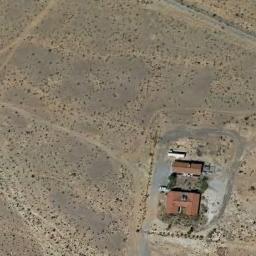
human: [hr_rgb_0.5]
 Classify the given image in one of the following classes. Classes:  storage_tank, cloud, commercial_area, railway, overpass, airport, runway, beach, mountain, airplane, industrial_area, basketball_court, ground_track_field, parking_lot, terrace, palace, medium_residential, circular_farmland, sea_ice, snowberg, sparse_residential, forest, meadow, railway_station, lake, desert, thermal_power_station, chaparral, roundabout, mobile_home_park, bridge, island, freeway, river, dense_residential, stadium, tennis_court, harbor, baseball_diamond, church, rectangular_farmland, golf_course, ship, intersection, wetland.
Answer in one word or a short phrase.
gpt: sparse_residential